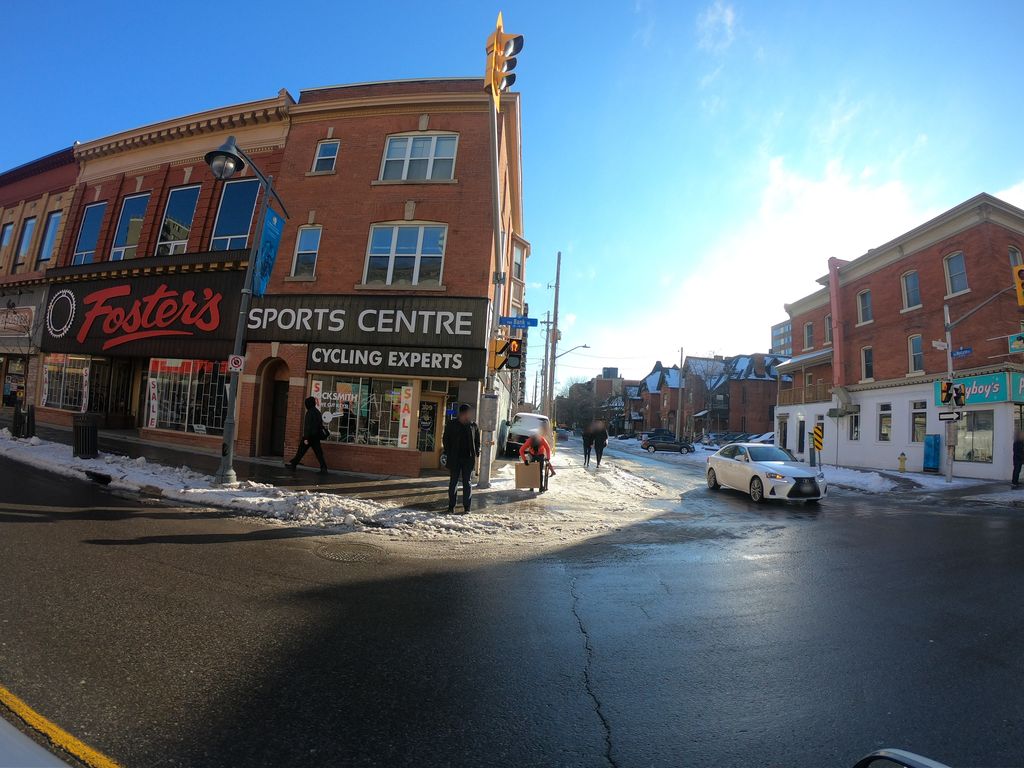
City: ottawa-gatineau